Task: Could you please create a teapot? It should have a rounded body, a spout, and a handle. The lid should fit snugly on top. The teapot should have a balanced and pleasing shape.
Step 17:
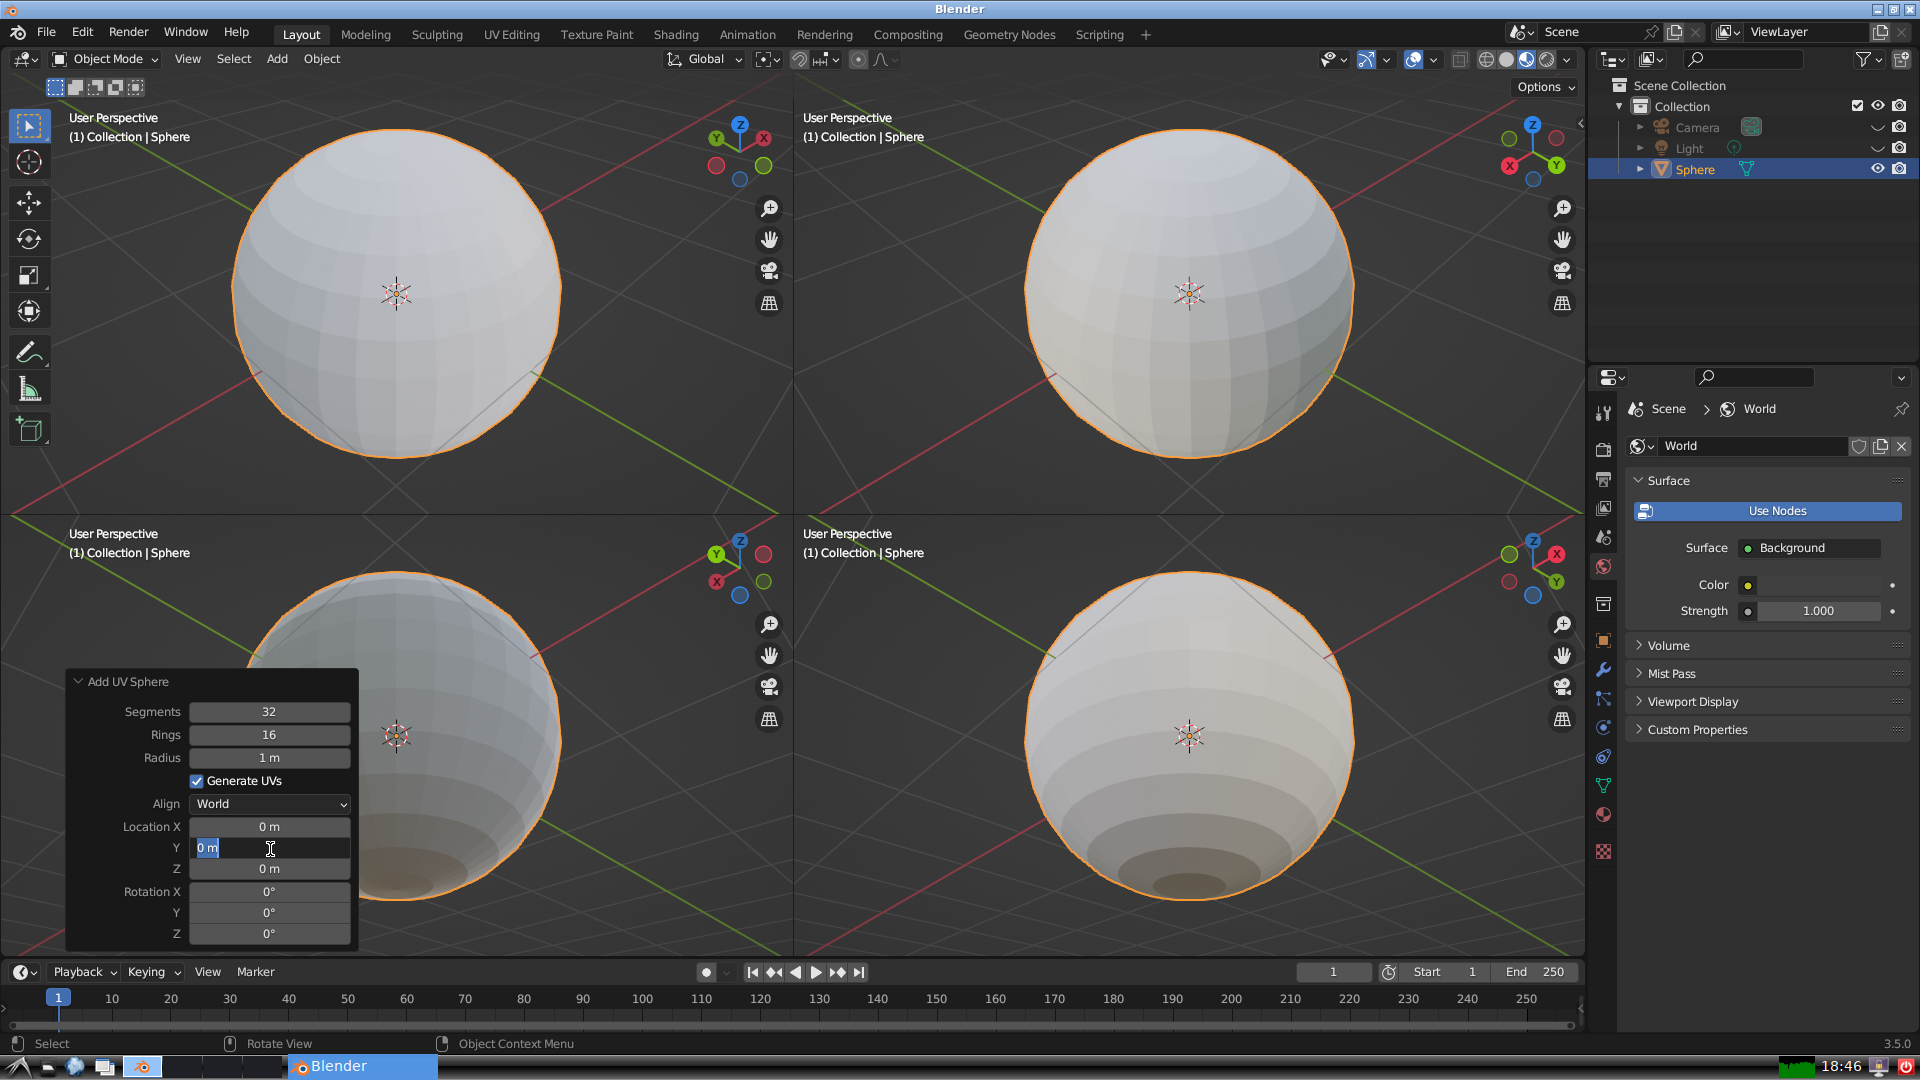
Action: input_text: 0.0